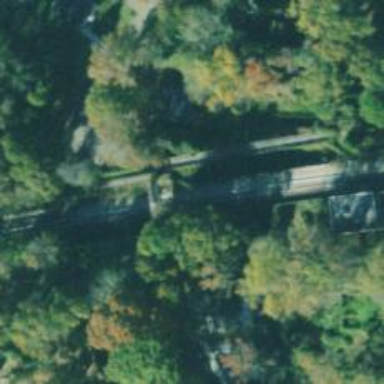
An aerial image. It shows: Bridge with electrified rail.